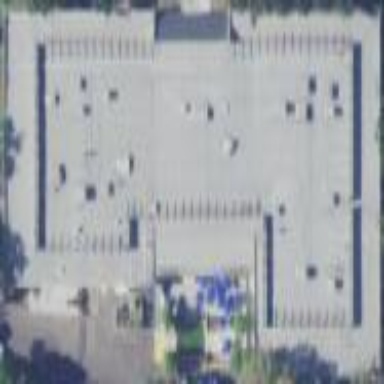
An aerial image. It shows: Commercial building.